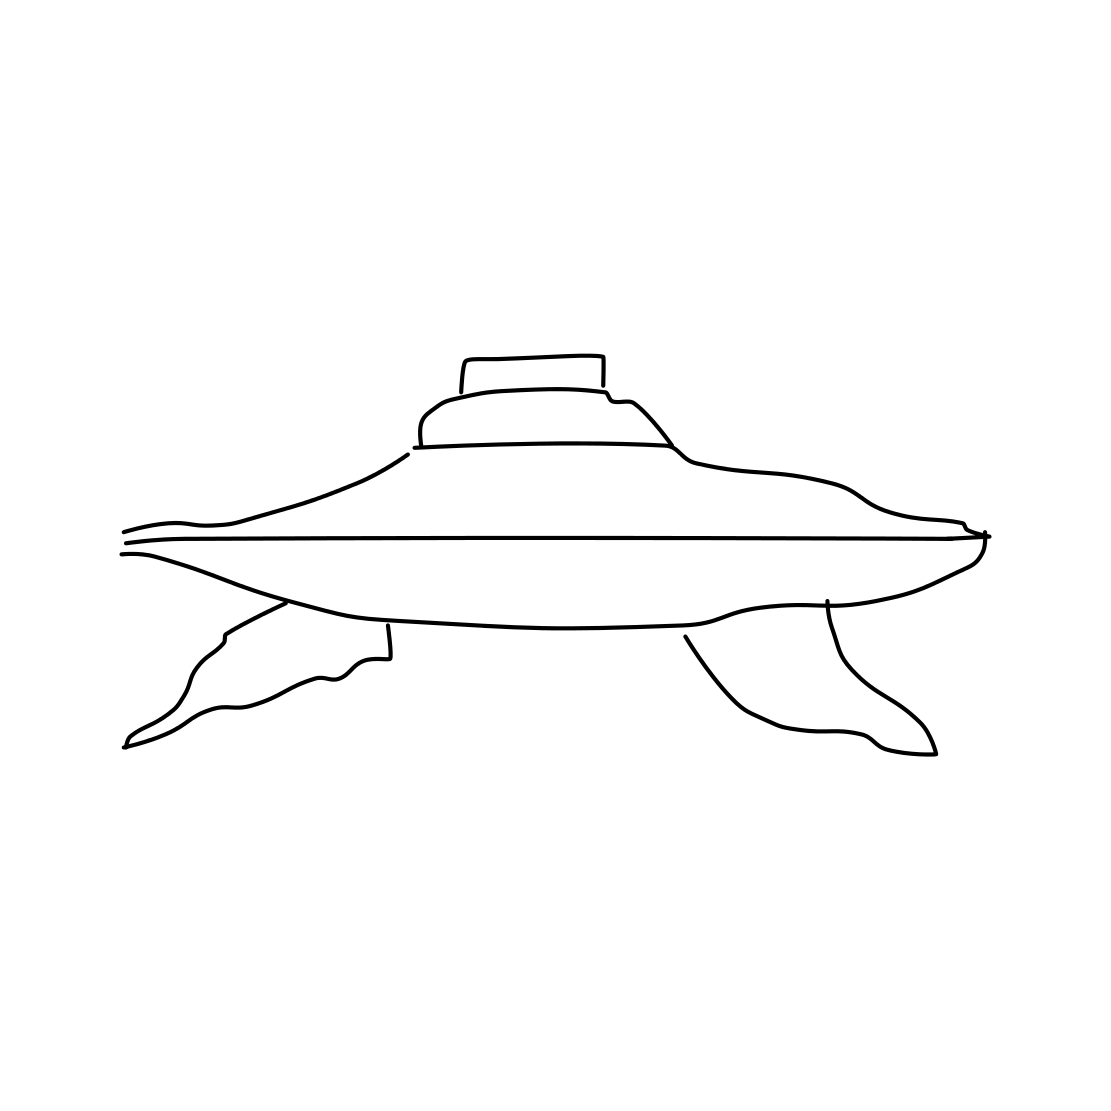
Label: flying saucer